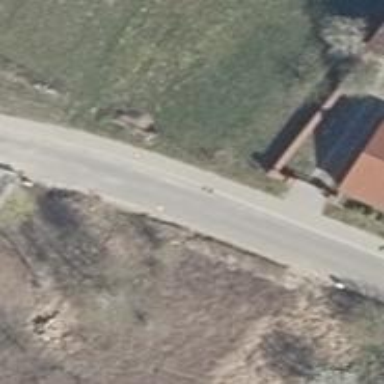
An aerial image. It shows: Residential road with asphalt surface and sidewalk on the left.